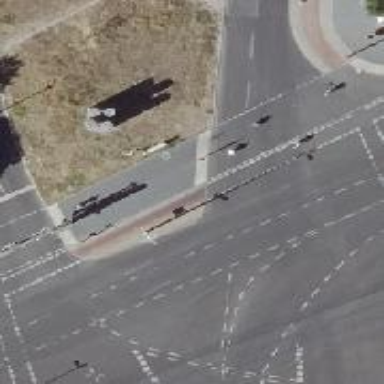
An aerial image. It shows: Primary highway with asphalt surface and cycle track on the right side.